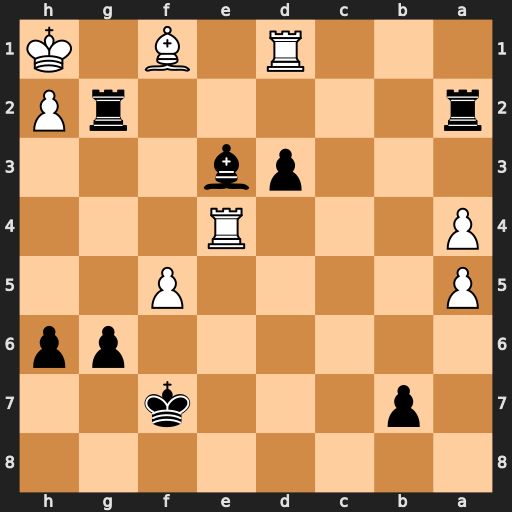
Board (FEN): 8/1p3k2/6pp/P4P2/P3R3/3pb3/r5rP/3R1B1K
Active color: b
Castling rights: -
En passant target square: -
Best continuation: Rxh2#